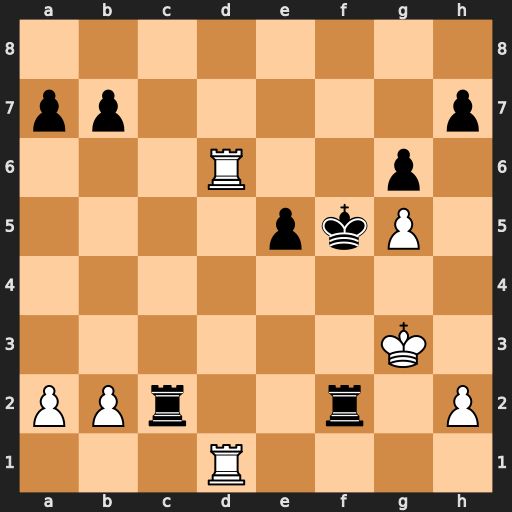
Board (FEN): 8/pp5p/3R2p1/4pkP1/8/6K1/PPr2r1P/3R4
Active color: w
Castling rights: -
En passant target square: -
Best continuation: Rf6+ Kxg5 Rxf2